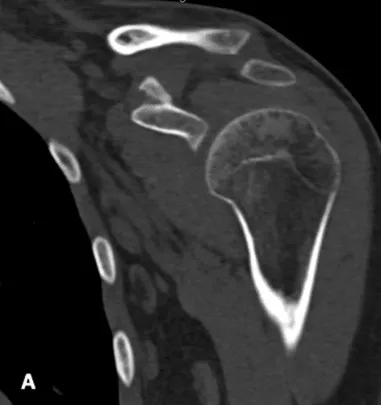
CT-scan views 3 months post operatively,. Coronal view.
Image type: radiology (ct)